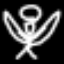
Label: angel